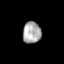
Tissue: prostate
Cell type: B cells
Senescence score: 0.7101
Nuclear area (px): 394
Mean DAPI intensity: 167.025